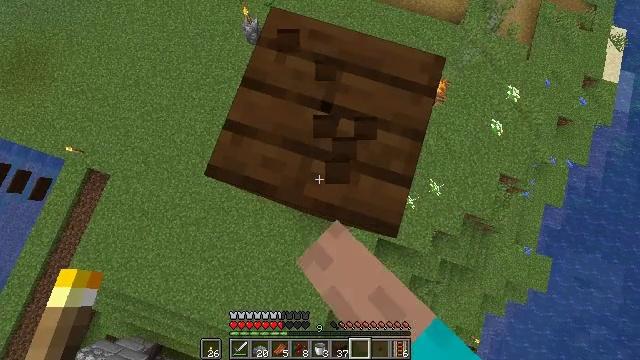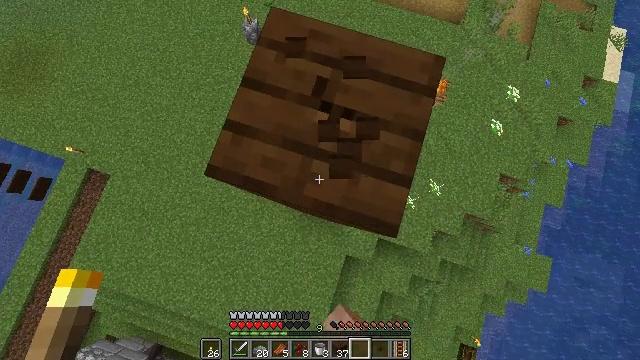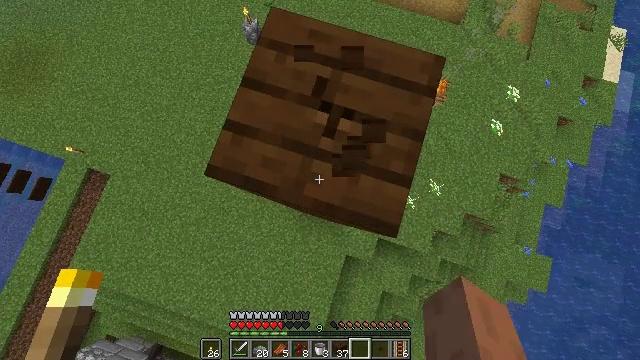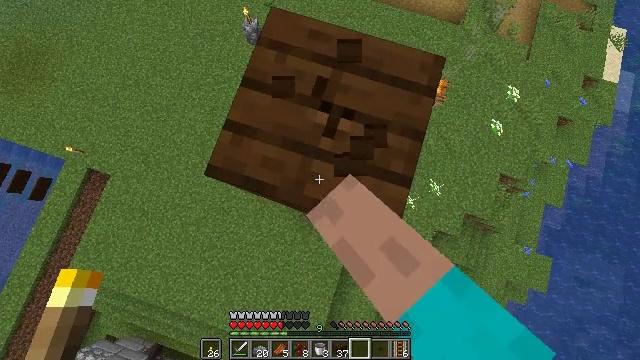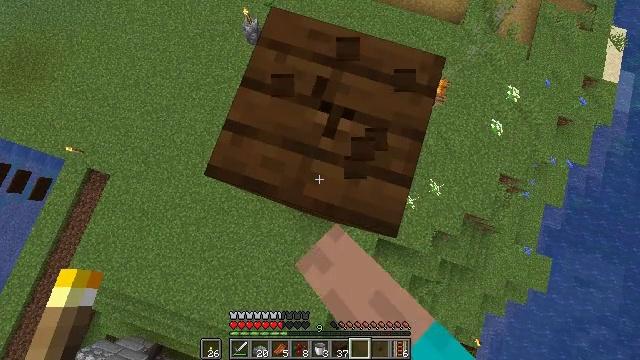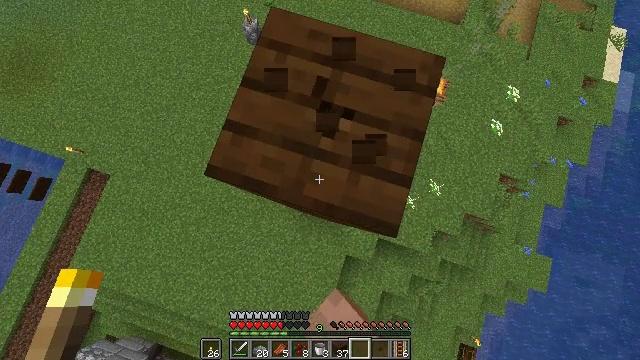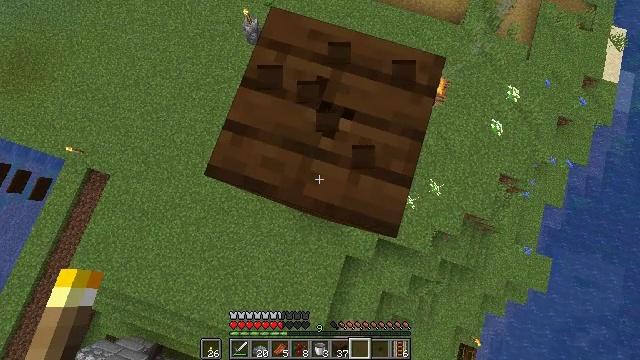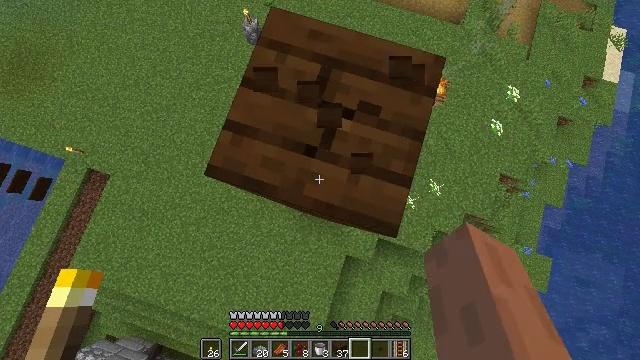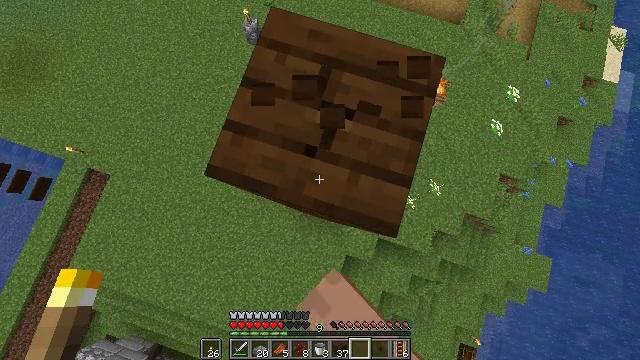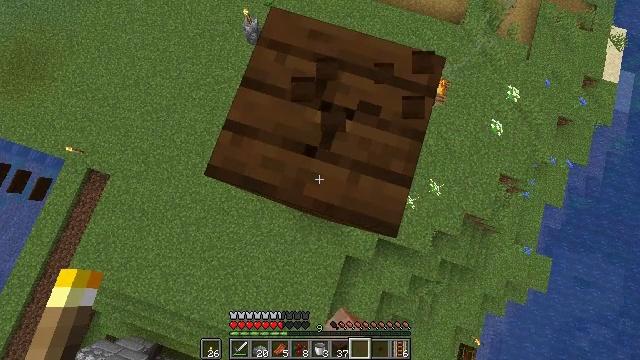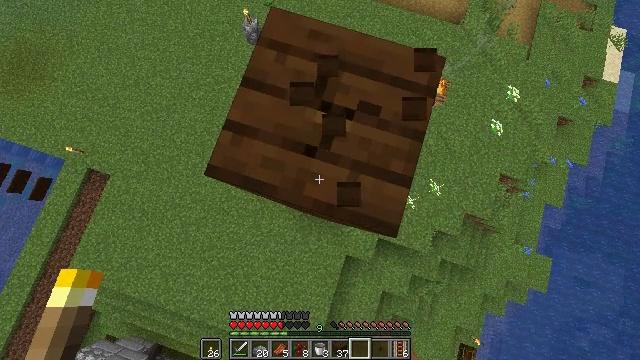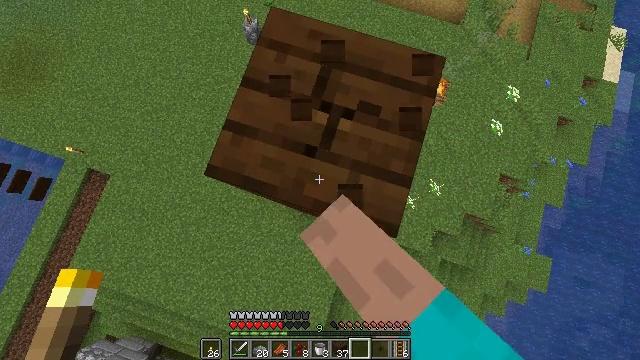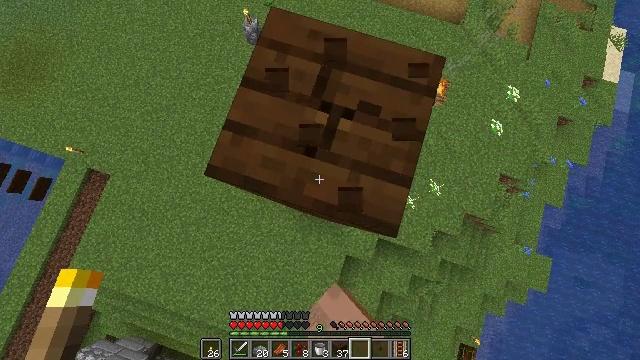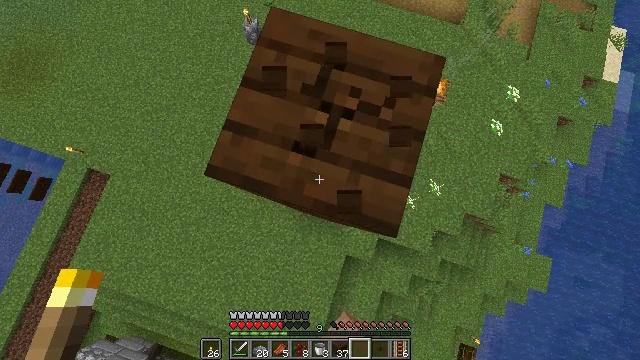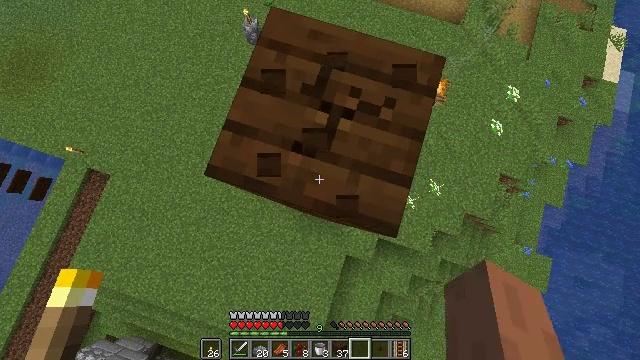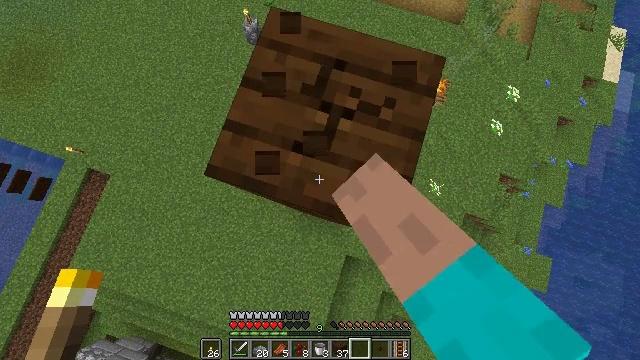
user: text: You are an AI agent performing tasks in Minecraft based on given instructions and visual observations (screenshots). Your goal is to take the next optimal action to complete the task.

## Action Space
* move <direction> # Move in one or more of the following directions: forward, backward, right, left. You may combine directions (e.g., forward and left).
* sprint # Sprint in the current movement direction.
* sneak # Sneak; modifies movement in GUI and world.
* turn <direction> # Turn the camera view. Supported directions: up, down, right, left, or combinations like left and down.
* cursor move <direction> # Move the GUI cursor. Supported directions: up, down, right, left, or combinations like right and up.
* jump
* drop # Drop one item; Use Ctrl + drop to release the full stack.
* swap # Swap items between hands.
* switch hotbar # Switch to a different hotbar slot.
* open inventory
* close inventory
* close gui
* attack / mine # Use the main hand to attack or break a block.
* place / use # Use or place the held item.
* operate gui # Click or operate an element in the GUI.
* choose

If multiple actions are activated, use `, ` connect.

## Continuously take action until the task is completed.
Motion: motion action
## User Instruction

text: Retrieve dark oak planks for building.
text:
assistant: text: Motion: sneak, attack / mine
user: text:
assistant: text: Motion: sneak, attack / mine
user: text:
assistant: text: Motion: sneak, attack / mine
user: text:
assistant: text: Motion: sneak, attack / mine
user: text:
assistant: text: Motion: sneak, attack / mine
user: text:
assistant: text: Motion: sneak, attack / mine
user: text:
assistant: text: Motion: sneak, attack / mine
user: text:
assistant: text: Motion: sneak, attack / mine
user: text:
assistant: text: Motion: sneak, attack / mine
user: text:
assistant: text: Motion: sneak, attack / mine
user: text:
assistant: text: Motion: sneak, attack / mine
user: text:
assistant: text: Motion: sneak, attack / mine
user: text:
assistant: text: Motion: sneak, attack / mine
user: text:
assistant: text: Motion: sneak, attack / mine
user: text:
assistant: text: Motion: sneak, attack / mine
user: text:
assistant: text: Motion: sneak, attack / mine
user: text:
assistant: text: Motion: sneak, attack / mine
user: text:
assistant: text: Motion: sneak, attack / mine
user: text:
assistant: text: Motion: sneak, attack / mine
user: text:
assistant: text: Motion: sneak, attack / mine
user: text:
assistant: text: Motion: sneak, attack / mine
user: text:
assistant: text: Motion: sneak, attack / mine
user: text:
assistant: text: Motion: sneak, attack / mine
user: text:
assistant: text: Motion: sneak, attack / mine
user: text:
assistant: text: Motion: sneak, attack / mine
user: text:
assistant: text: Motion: sneak, attack / mine
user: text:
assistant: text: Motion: sneak, attack / mine
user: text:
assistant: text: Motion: sneak, attack / mine
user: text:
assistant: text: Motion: sneak, attack / mine
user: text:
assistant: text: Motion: sneak, attack / mine